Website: home-depot
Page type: payment
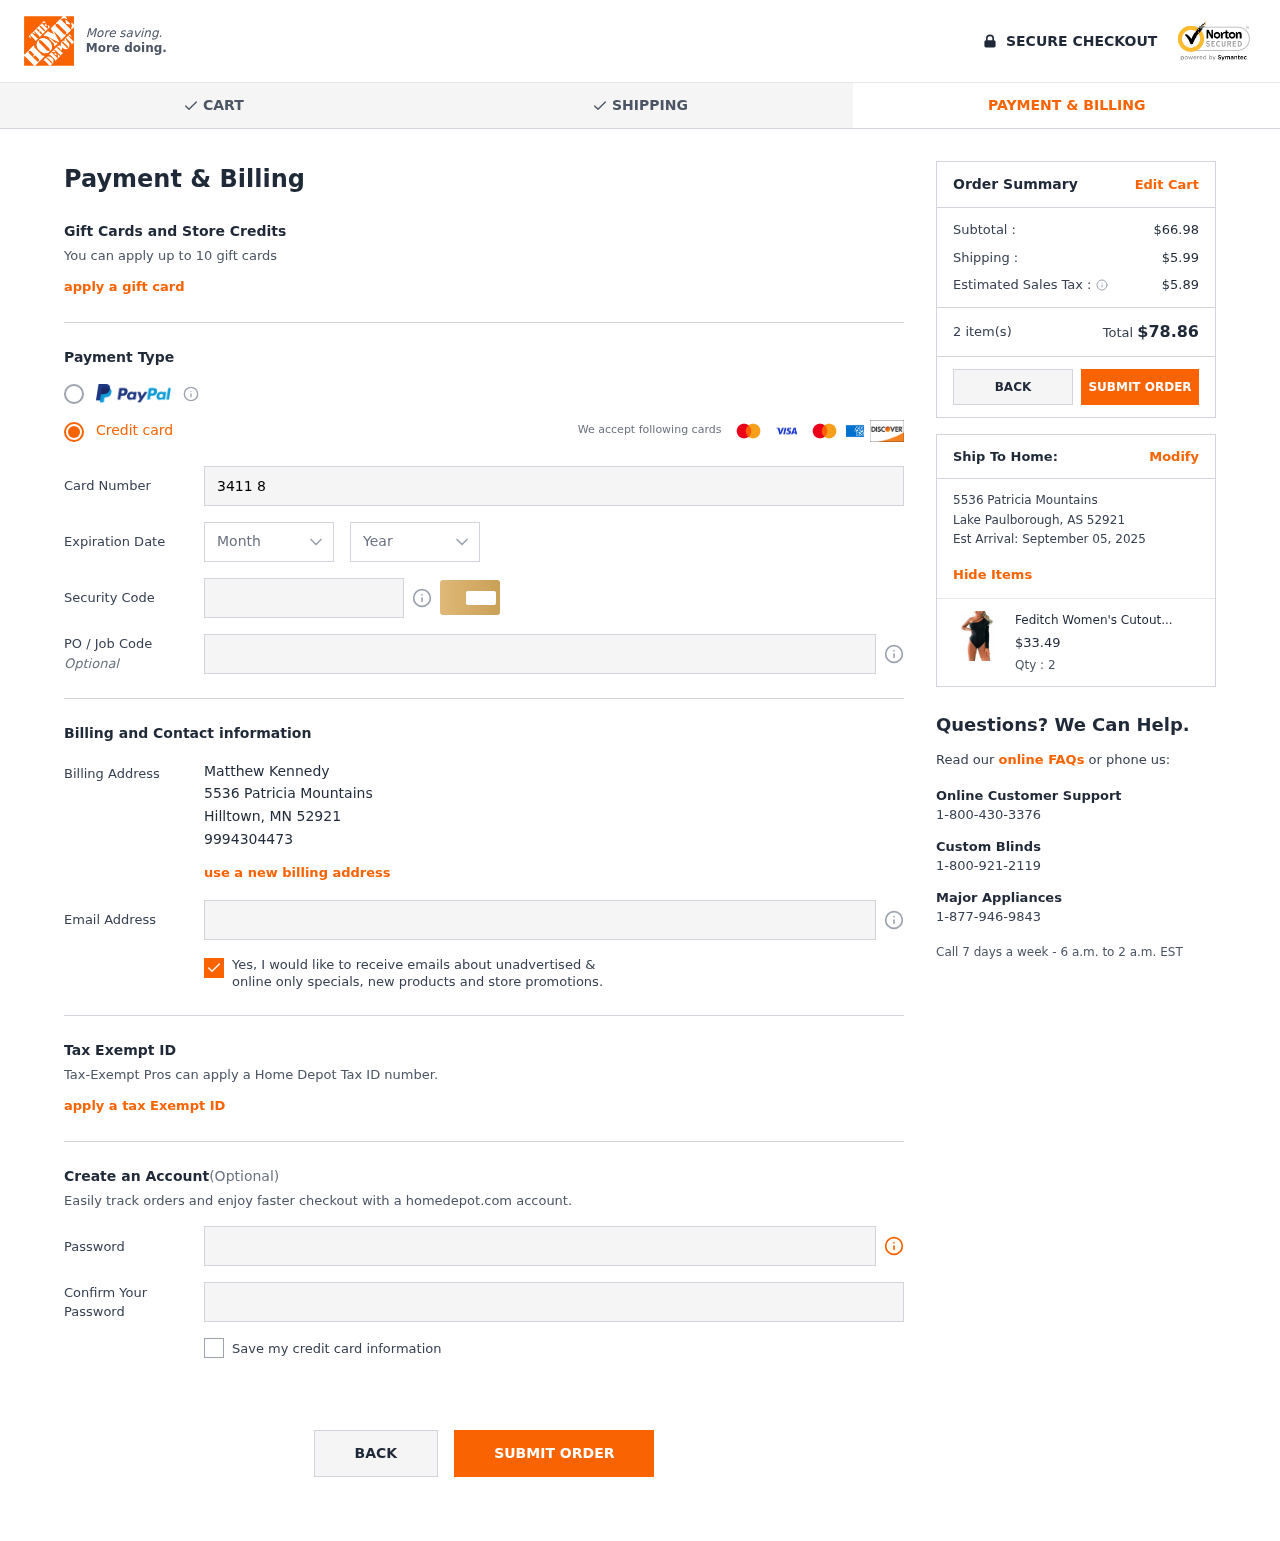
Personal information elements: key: PII_CARD_CVV
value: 1784
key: PII_CARD_EXPIRY_MONTH
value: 03
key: PII_CARD_EXPIRY_YEAR
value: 29
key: PII_CARD_NUMBER
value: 3411 8957 5125 959
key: PII_CITY
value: Hilltown
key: PII_CITY2
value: Lake Paulborough
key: PII_EMAIL
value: matthewkennedy@gmail.com
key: PII_FULLNAME
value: Matthew Kennedy
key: PII_JOB_CODE
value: WO-625904
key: PII_PHONE
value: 9994304473
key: PII_POSTCODE
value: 52921
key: PII_POSTCODE2
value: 52921
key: PII_STATE_ABBR
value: MN
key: PII_STATE_ABBR2
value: AS
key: PII_STREET
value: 5536 Patricia Mountains
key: PII_STREET2
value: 5536 Patricia Mountains
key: PII_POSTCODE_FULL
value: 52921
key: PII_POSTCODE_NUMERIC
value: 52921
Product elements: key: PRODUCT1_NAME
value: Feditch Women's Cutout Slim Fit One Shoulder Long Sleeve Bottoming Shirt Bodysuit Black Small
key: PRODUCT1_PRICE
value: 33.49
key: PRODUCT1_QUANTITY
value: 2
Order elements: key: ORDER_SUBTOTAL
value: $66.98
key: ORDER_SHIPPING_COST
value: $5.99
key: ORDER_TAX
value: $5.89
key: ORDER_NUM_ITEMS
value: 2 item(s)
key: ORDER_TOTAL
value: $78.86
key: ORDER_DELIVERY_DATE
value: September 05, 2025